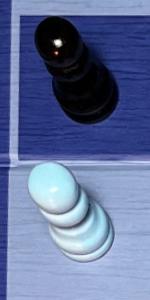
Label: Pawn_White